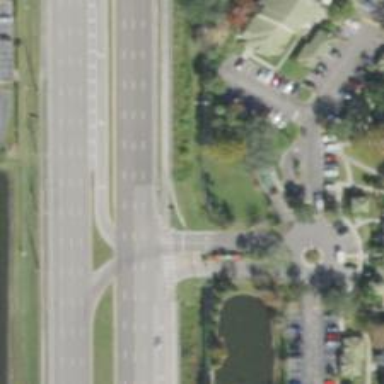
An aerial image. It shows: Marked crossing on cycleway.